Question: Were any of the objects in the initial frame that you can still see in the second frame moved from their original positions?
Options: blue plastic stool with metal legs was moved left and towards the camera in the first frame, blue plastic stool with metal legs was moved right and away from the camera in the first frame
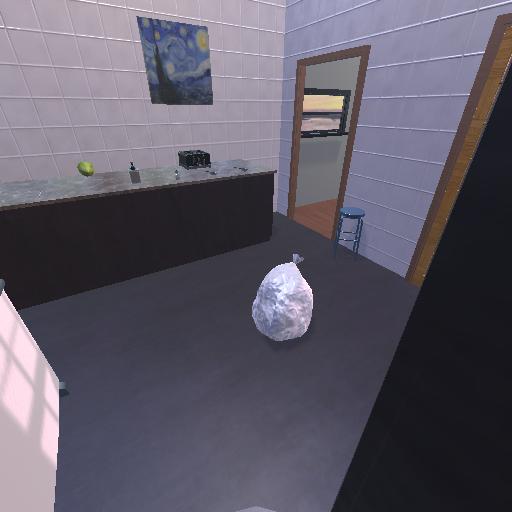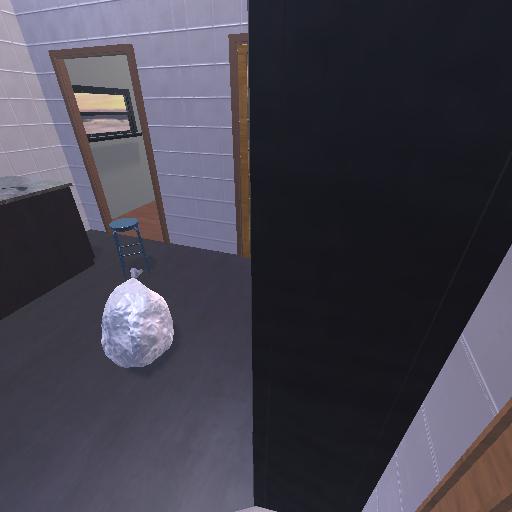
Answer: blue plastic stool with metal legs was moved left and towards the camera in the first frame